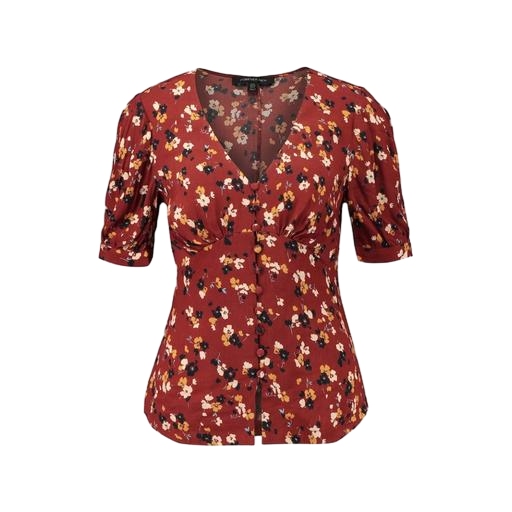
red floral-print top, floral short-sleeved shirt, multicolor nly floral print shirt, white background